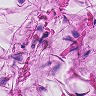
Metastatic tissue present: no